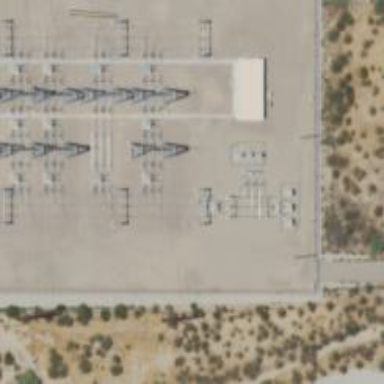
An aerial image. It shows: Switch used for power control.